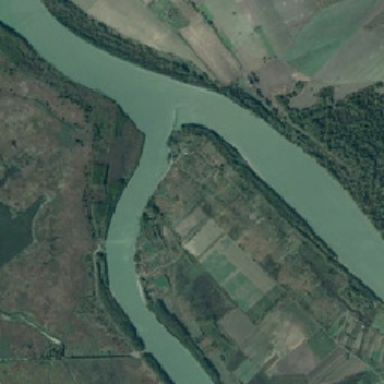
Many green trees are on both sides of the river with branches .